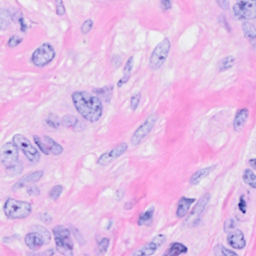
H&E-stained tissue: Breast